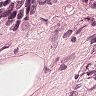
Metastatic tissue present: yes